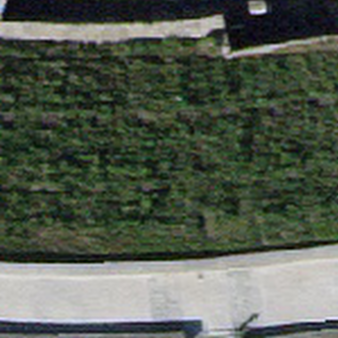
Label: other